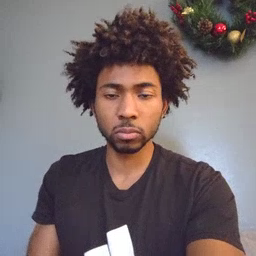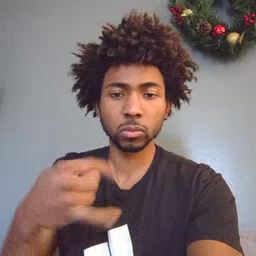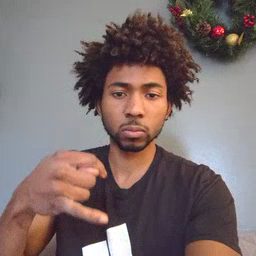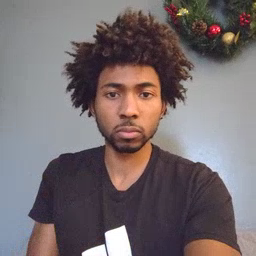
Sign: toy